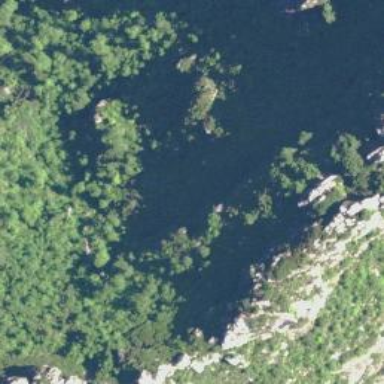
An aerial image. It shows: Cliff in nature.